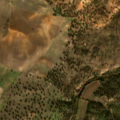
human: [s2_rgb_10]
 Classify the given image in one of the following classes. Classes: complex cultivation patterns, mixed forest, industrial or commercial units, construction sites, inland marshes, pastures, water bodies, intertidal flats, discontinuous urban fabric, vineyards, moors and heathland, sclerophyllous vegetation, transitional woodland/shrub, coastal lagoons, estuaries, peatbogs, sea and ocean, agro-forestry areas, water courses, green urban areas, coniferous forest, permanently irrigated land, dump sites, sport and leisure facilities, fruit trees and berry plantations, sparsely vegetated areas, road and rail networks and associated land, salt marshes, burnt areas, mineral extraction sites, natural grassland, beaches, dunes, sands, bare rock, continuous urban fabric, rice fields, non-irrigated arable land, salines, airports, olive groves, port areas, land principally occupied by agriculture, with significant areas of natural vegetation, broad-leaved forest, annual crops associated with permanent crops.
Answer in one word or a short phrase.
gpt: non-irrigated arable land, olive groves, agro-forestry areas, broad-leaved forest